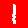
Digit: 1